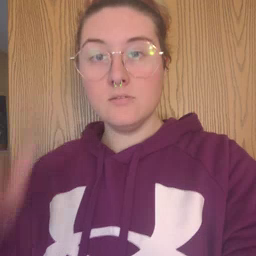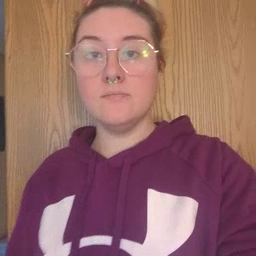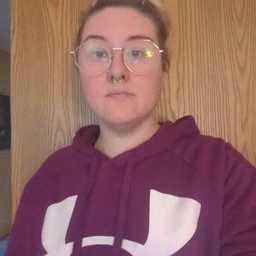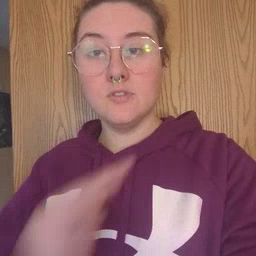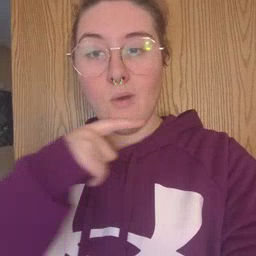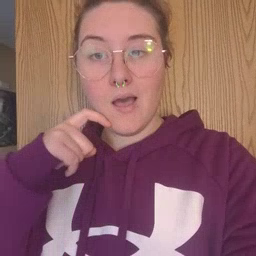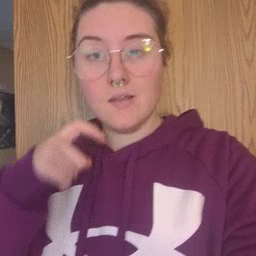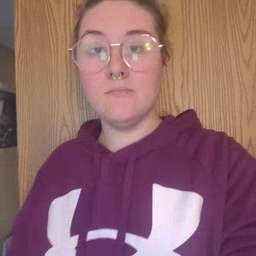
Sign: dry